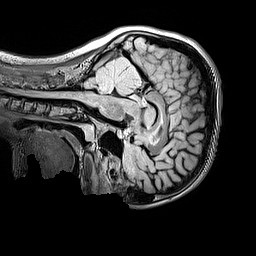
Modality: FLAIR
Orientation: sagittal
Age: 11
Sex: female
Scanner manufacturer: siemens
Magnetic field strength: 3 T
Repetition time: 5 s
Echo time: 0.388 s